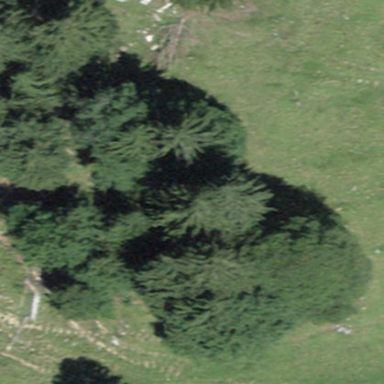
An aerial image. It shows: Beautiful woodland area.